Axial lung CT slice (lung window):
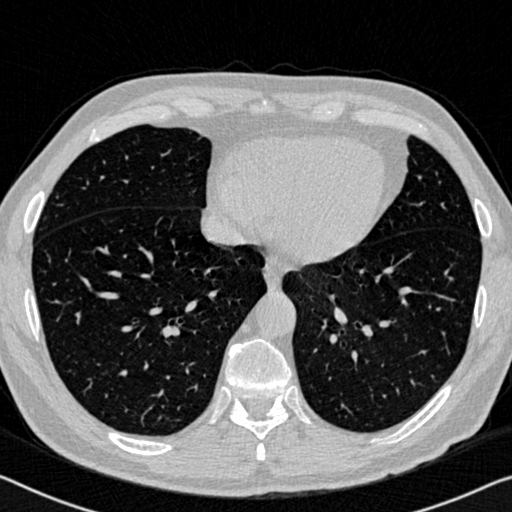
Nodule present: no